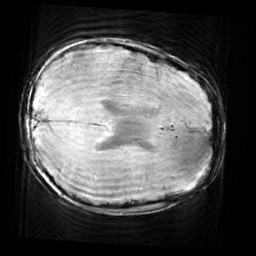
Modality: SWI
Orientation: axial
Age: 12
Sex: male
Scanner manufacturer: siemens
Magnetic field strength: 3 T
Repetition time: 0.027 s
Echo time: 0.02 s